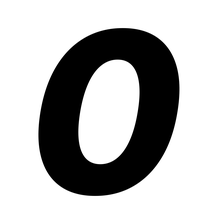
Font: Inter-Italic_ExtraBold_Italic